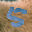
Label: 5